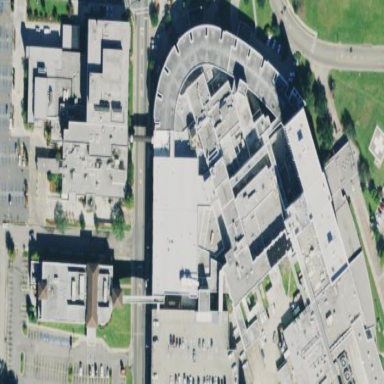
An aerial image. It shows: Hospital building.